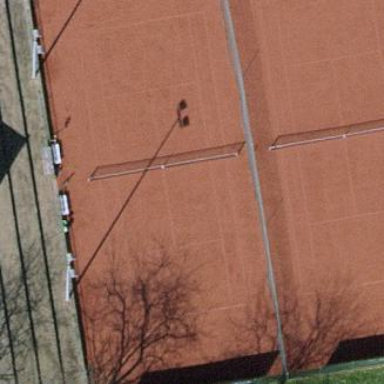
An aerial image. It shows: Synthetic tennis court on pitch.